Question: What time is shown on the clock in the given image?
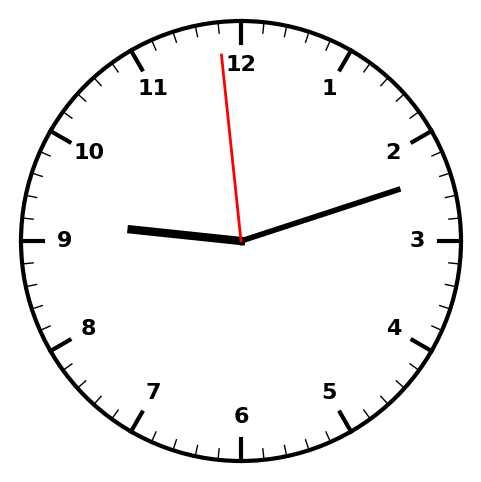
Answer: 09:11:59